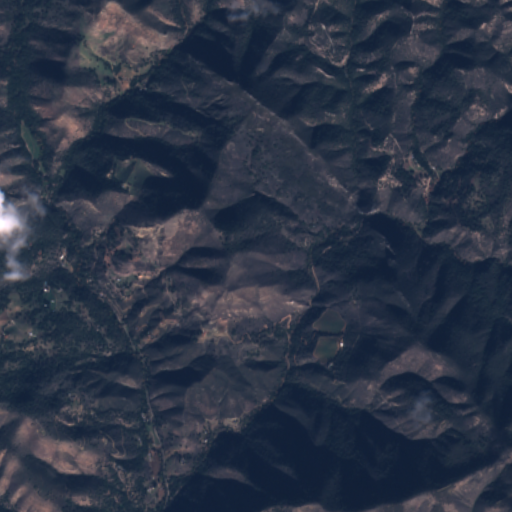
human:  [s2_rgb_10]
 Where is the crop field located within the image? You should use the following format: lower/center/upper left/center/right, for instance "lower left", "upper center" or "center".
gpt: The crop field is located in the upper center of the image.
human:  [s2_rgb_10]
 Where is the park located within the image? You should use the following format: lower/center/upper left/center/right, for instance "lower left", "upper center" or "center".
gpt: The park is located in the lower left of the image.
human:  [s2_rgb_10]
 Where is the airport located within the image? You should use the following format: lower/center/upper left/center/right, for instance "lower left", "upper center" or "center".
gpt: There is no airport in the image.